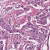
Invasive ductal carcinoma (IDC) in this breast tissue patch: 1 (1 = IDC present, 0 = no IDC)